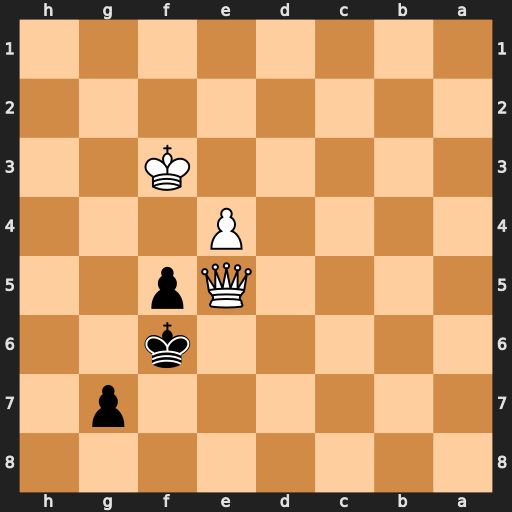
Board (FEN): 8/6p1/5k2/4Qp2/4P3/5K2/8/8
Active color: b
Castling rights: -
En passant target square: -
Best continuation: Kxe5 exf5 Kxf5